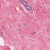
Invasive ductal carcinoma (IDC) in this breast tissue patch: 0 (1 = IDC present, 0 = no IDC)